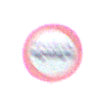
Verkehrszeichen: VerbotKraftomnibusse
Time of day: SunriseSunset
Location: Outdoor (Nature)
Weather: PartlyCloudy
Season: NotSpecified
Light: Natural